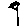
Label: flower